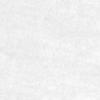
Label: no_change